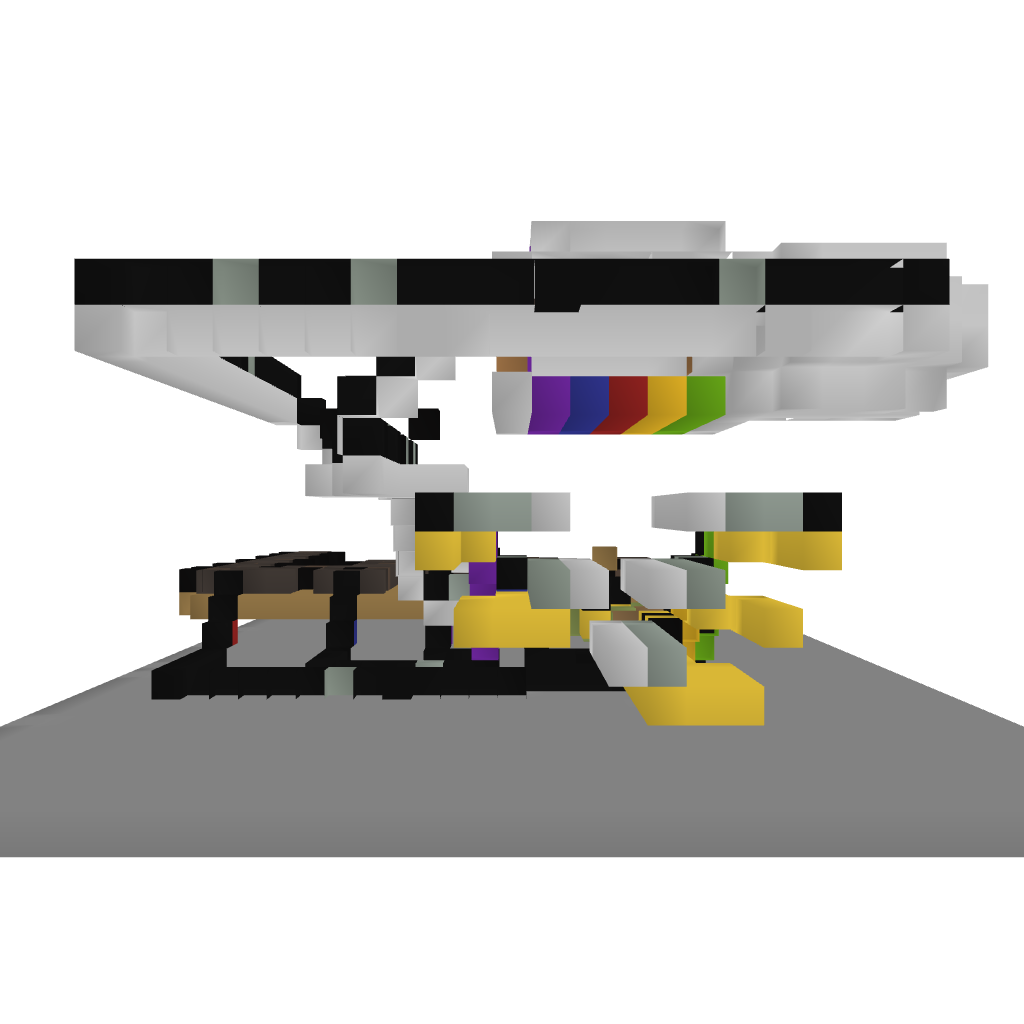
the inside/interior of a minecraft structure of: RainbowRun-Longjacob1